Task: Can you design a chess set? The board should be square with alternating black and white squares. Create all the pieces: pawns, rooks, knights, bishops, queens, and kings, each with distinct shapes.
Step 3340:
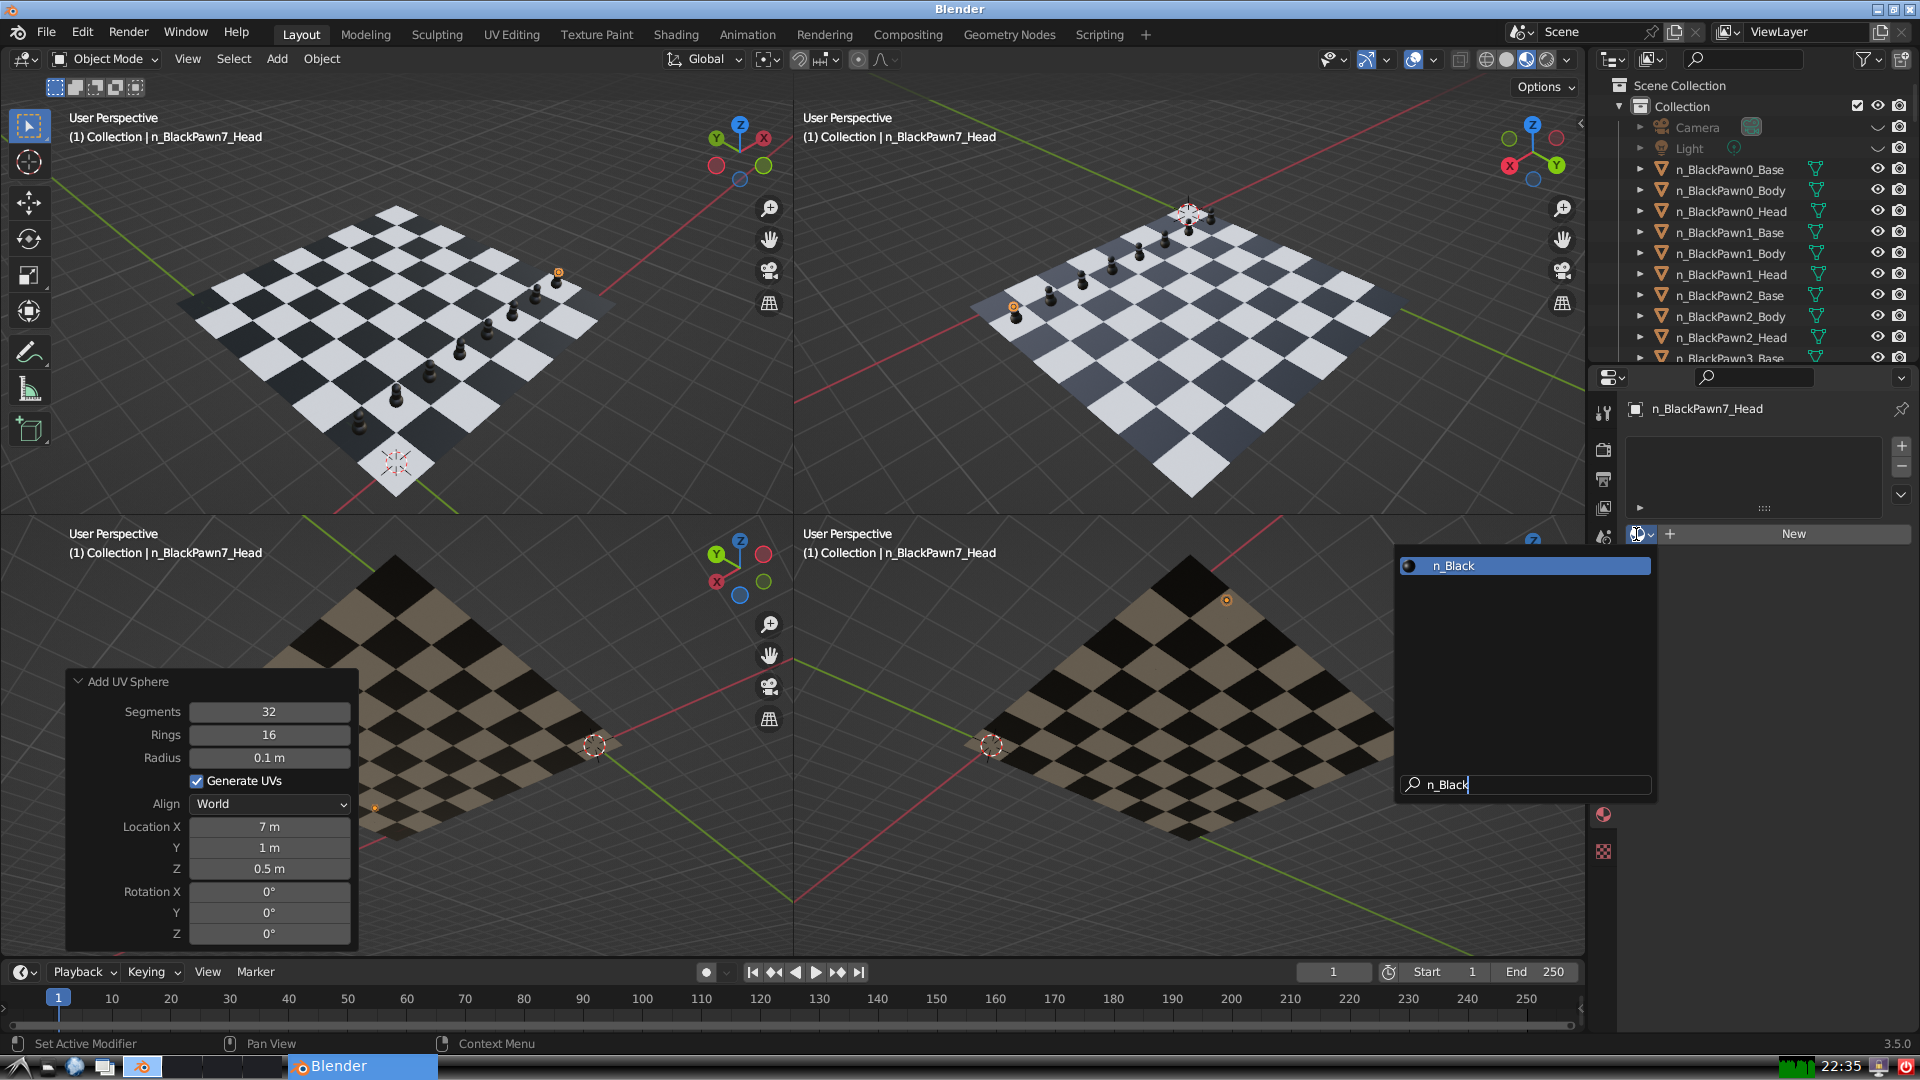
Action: {"key_press": ['Return']}